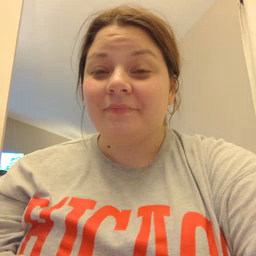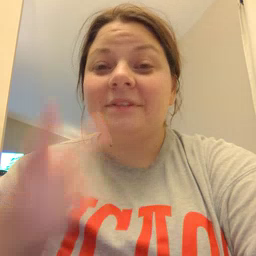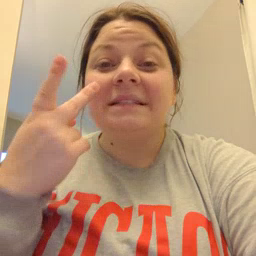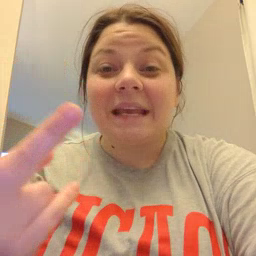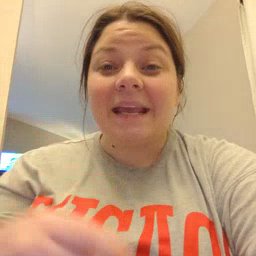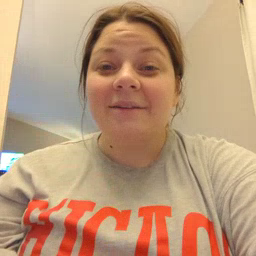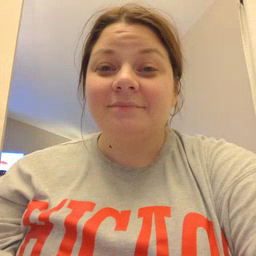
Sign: see